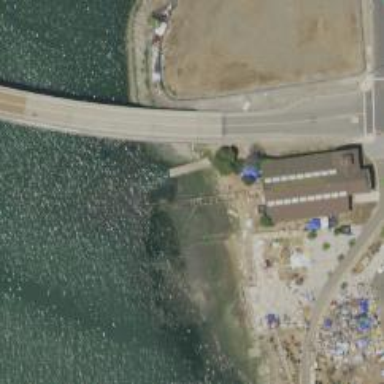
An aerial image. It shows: Man-made pier.